Question: So we have this basic data
'''
A <- c(1,1,1,2,2,2,3,3,3)
B <- c(1,0,0,1,0,0,1,0,0)
C <- c(2,2,3,4,3,3,3,4,3)
Data <- data.frame(A,B,C)
'''
And we now want to filter it such that
We look at each case where C=3 and B=1
and find it A value
using this A value, we want to search for C=4 and B=0 and delete it
So graphically,

we want to remove the red row and keep the green one
I ideally want to use dplyr but am open to other alternatives
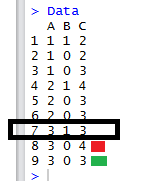
Answer: Base R, I think this is what you need:
'''
# Column A values to consider for filter
C3_B1 <- Data[Data$C==3 & Data$B==1,"A"]
# Filter out rows where C==4 and B==0
Data[ !(Data$A %in% C3_B1 &
Data$C==4 &
Data$B==0),]
# Output - row 8 is removed
# A B C
# 1 1 1 2
# 2 1 0 2
# 3 1 0 3
# 4 2 1 4
# 5 2 0 3
# 6 2 0 3
# 7 3 1 3
# 9 3 0 3
'''
Using 'sqldf' package:
'''
sqldf(c("DELETE FROM Data
WHERE A IN (SELECT A FROM Data
WHERE C = 3 AND B = 1)
AND C = 4
AND B = 0",
"SELECT * FROM Data "))
'''